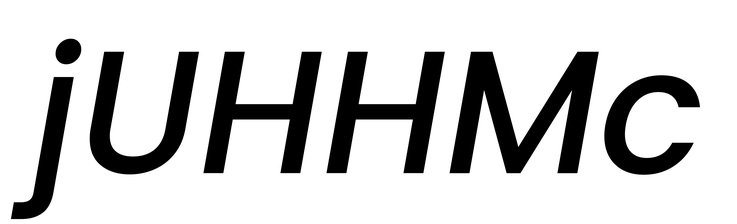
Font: Poppins-MediumItalic